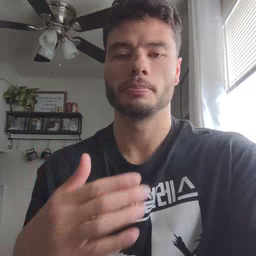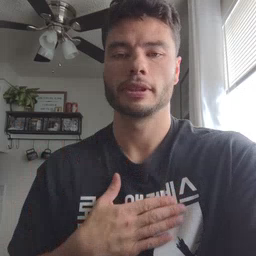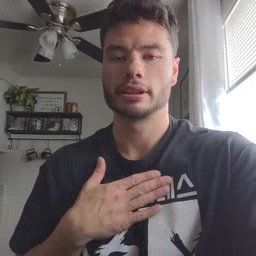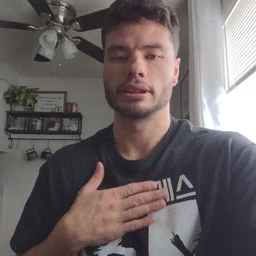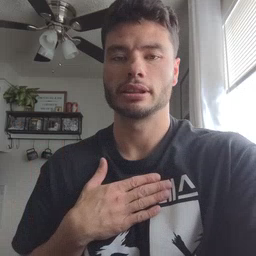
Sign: please